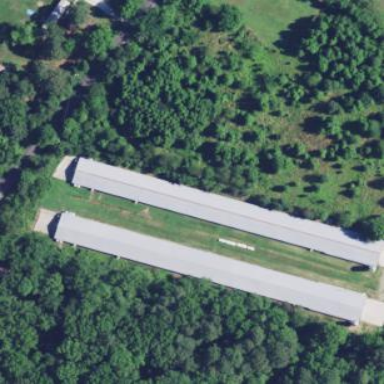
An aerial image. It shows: Farm auxiliary building.